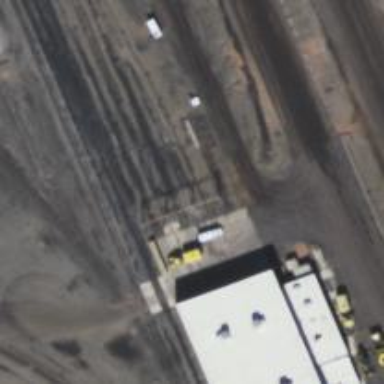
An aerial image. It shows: Railway track with electrified contact lines. This is siding track.